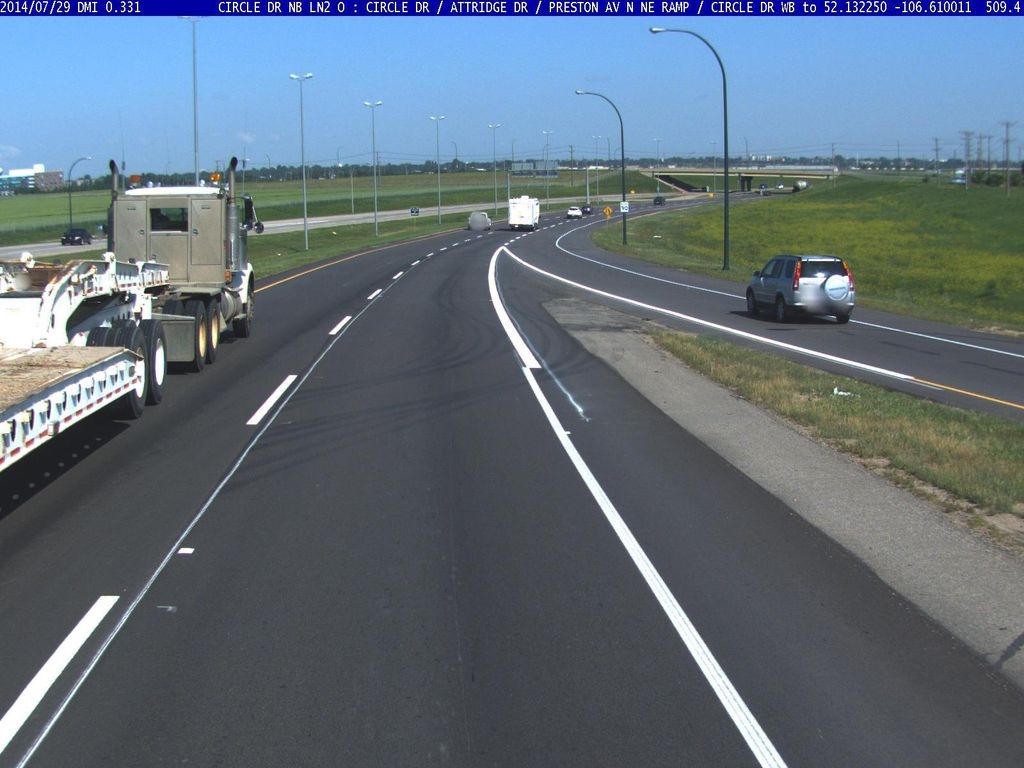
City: saskatoon